Brain MRI, t2w sequence, axial 2D slice.
Patient: age 34, sex M, weight 95 kg, height 1.95 m
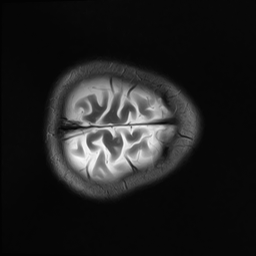